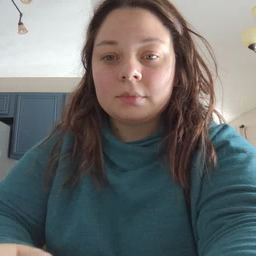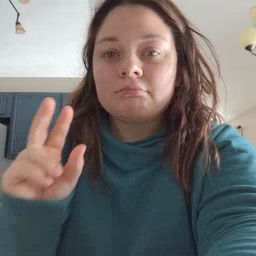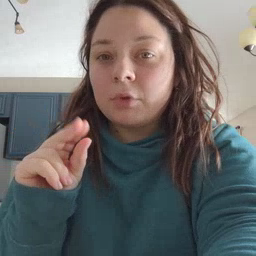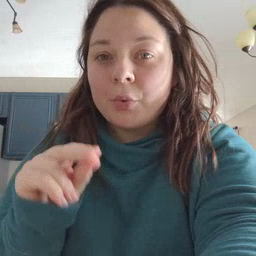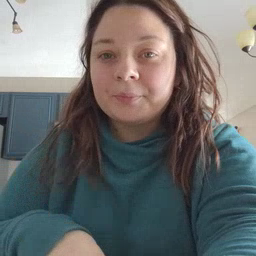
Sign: no